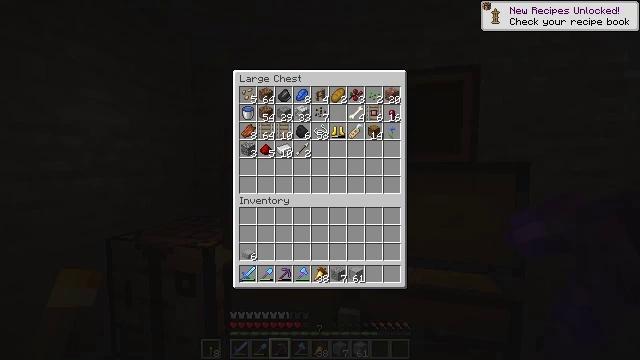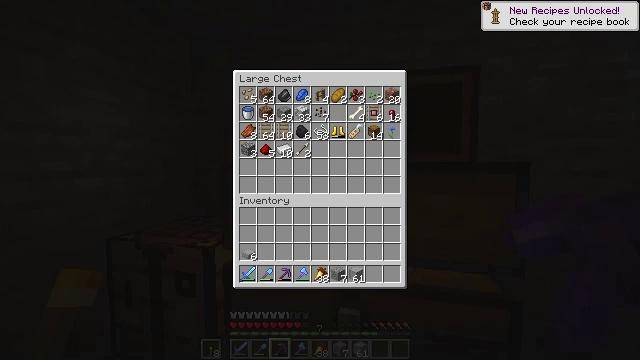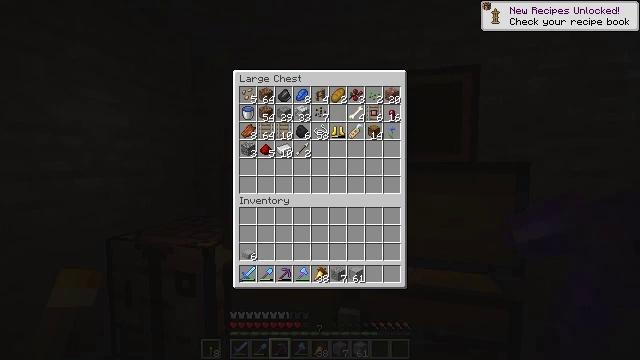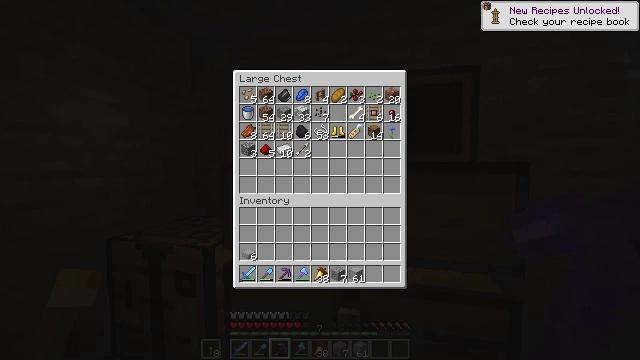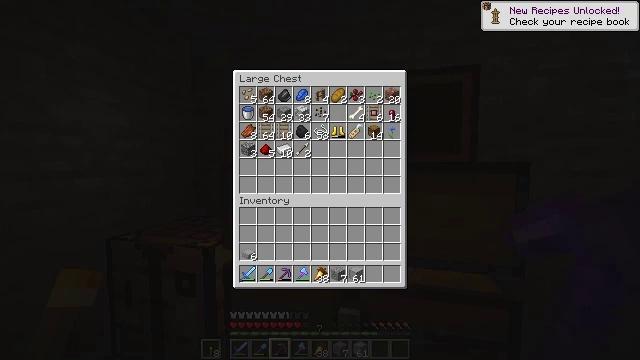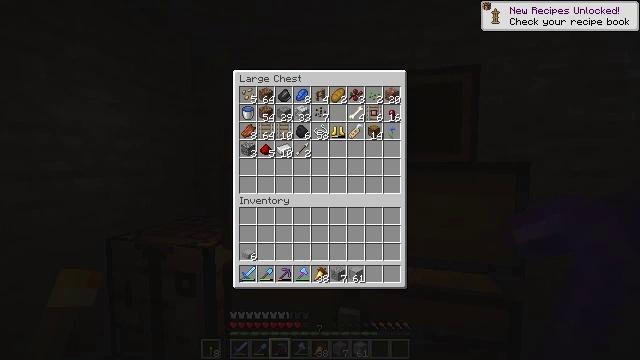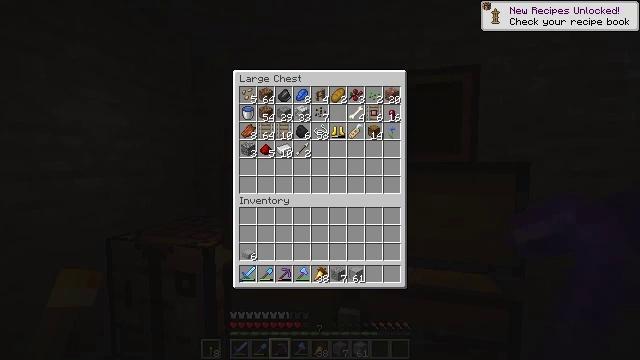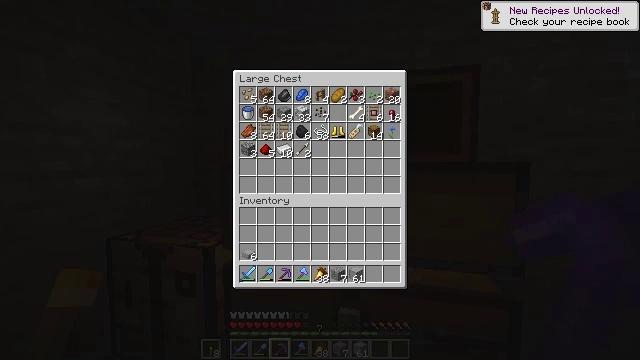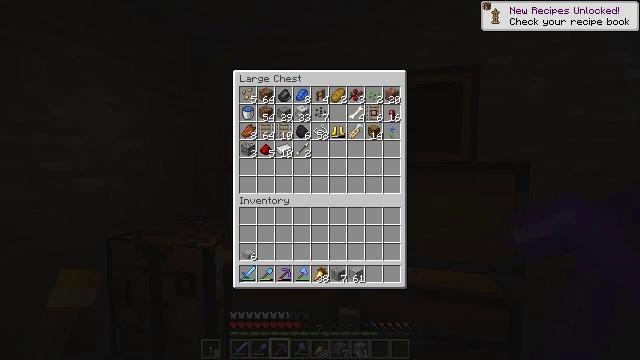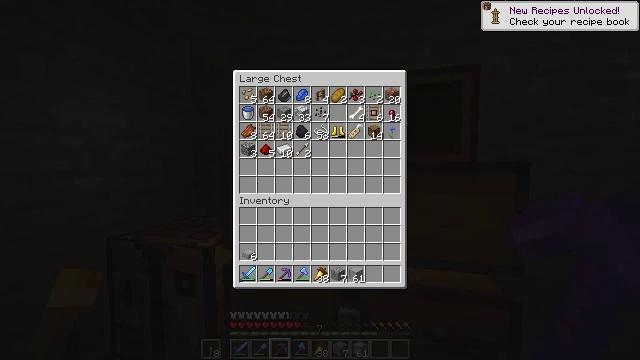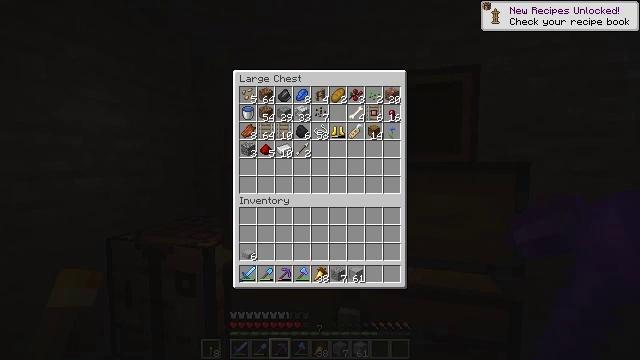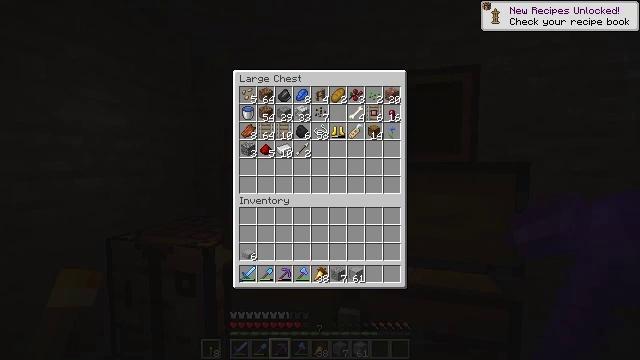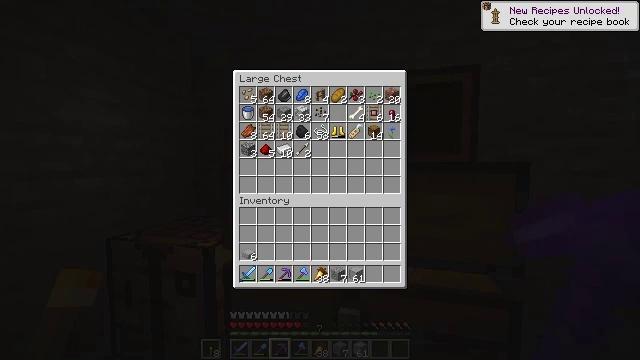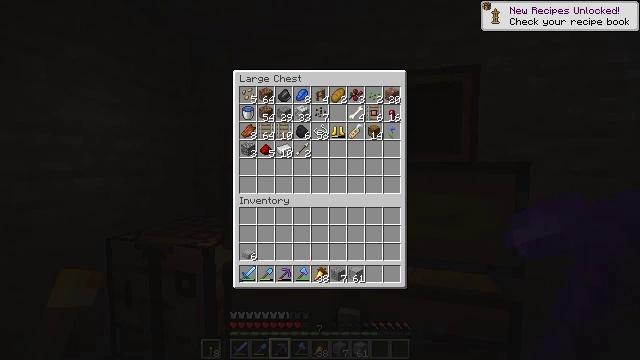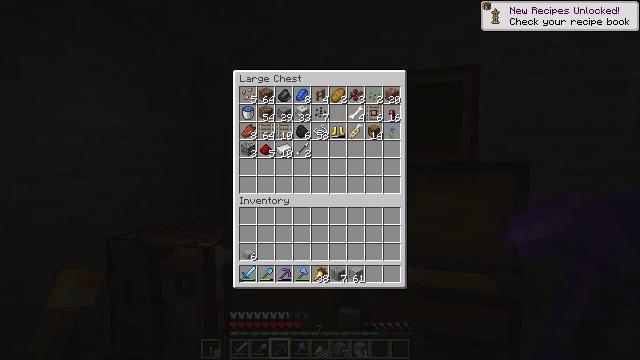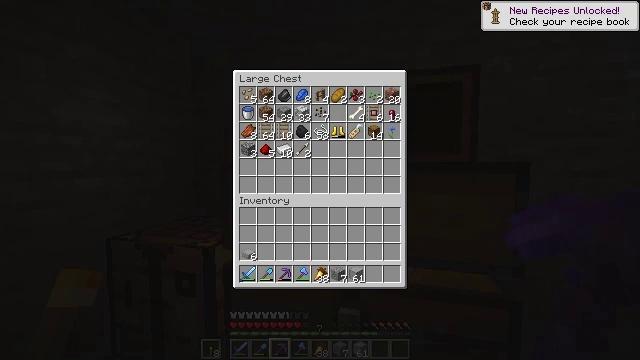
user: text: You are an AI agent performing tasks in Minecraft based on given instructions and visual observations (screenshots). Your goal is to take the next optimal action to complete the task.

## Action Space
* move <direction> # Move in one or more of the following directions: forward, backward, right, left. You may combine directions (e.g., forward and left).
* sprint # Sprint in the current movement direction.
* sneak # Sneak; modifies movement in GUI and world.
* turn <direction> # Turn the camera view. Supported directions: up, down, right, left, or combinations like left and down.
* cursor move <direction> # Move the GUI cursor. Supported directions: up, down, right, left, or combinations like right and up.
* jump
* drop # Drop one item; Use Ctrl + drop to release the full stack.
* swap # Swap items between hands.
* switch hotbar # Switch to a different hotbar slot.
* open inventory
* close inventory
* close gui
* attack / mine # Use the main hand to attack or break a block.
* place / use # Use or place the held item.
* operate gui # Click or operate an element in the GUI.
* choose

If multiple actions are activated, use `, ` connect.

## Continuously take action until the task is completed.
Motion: motion action
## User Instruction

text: Open a crafting table to craft an iron trapdoor.
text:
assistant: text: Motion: no_op
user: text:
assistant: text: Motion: no_op
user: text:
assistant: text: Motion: no_op
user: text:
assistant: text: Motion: no_op
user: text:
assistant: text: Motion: no_op
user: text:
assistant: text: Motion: no_op
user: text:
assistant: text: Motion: no_op
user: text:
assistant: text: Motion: no_op
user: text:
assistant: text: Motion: no_op
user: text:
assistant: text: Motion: no_op
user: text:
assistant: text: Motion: no_op
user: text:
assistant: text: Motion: no_op
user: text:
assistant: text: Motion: no_op
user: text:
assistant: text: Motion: turn left
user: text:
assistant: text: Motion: no_op
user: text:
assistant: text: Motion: turn left
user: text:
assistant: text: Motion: turn left
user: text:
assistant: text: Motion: no_op
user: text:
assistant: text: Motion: no_op
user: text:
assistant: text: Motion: no_op
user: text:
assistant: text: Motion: no_op
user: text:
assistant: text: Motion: no_op
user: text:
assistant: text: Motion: no_op
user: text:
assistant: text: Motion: no_op
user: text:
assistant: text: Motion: no_op
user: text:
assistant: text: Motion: no_op
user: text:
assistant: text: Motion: no_op
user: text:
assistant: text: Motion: no_op
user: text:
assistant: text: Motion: no_op
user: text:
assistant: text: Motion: no_op